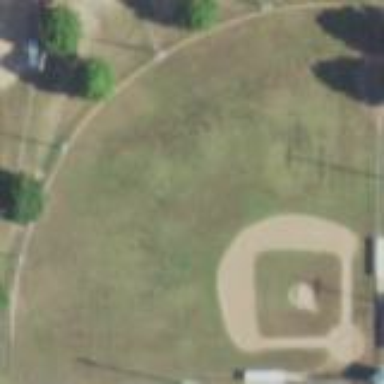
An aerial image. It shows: Baseball pitch for leisure land activities.